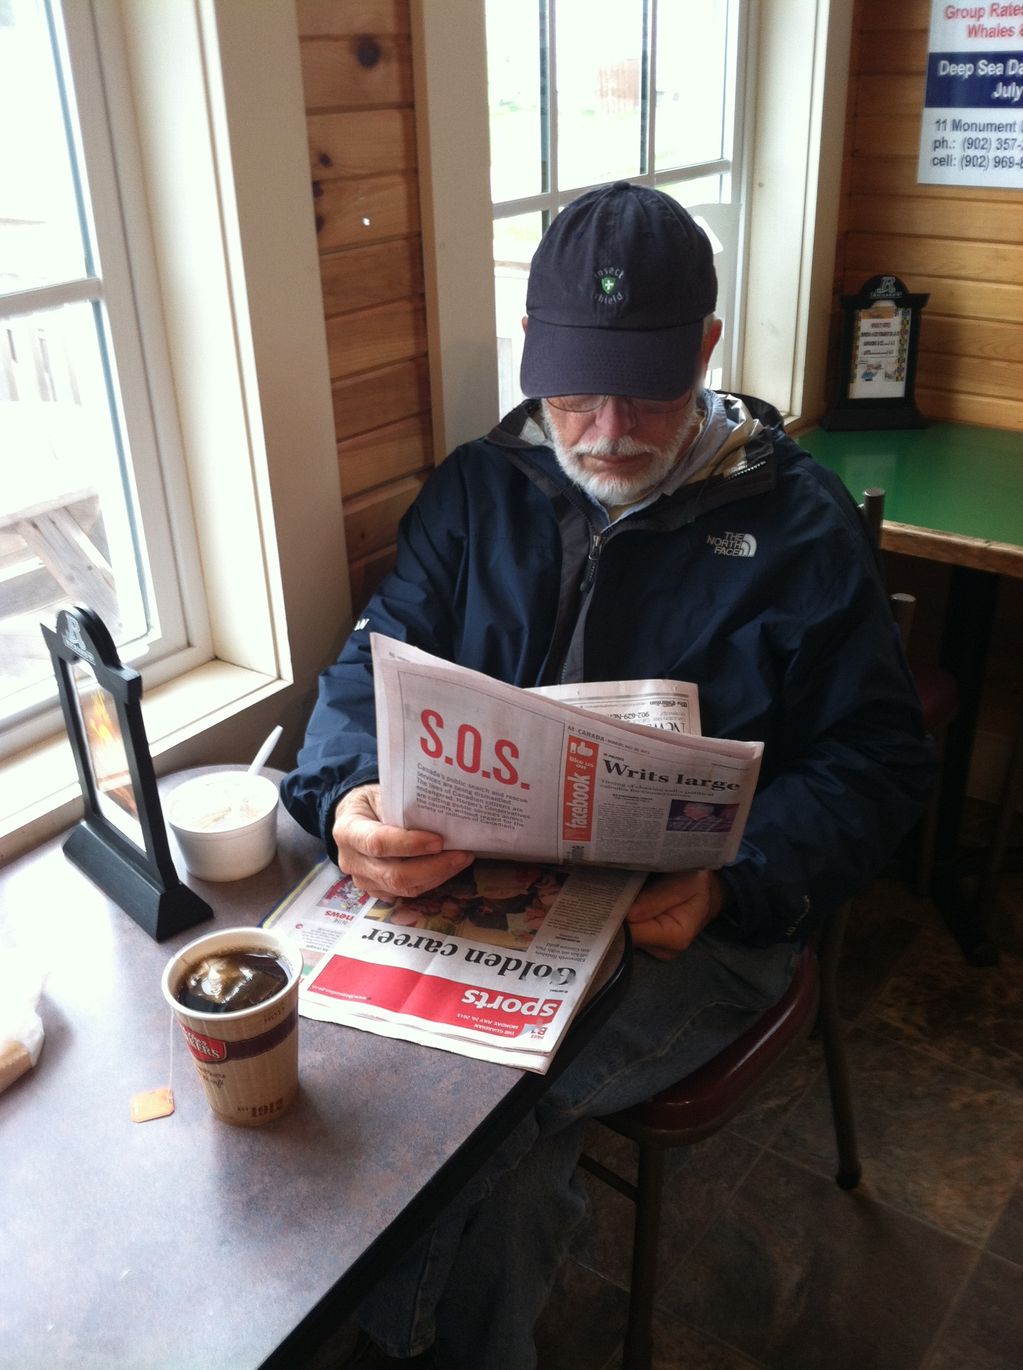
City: charlottetown